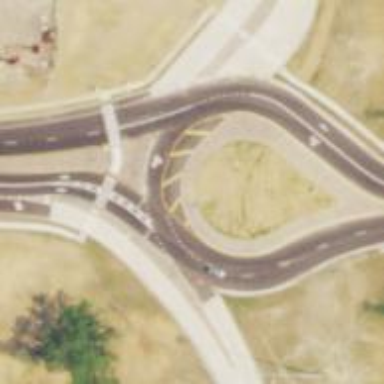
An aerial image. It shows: Secondary road leading to roundabout.